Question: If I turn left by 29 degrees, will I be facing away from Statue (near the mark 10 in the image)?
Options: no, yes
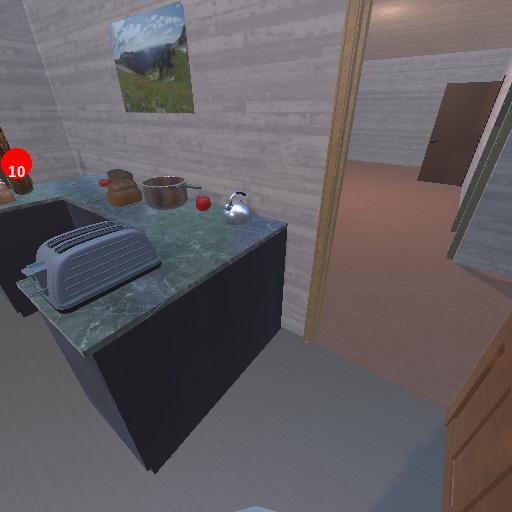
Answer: no